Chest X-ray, PA view. Patient: 39 years old, sex F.
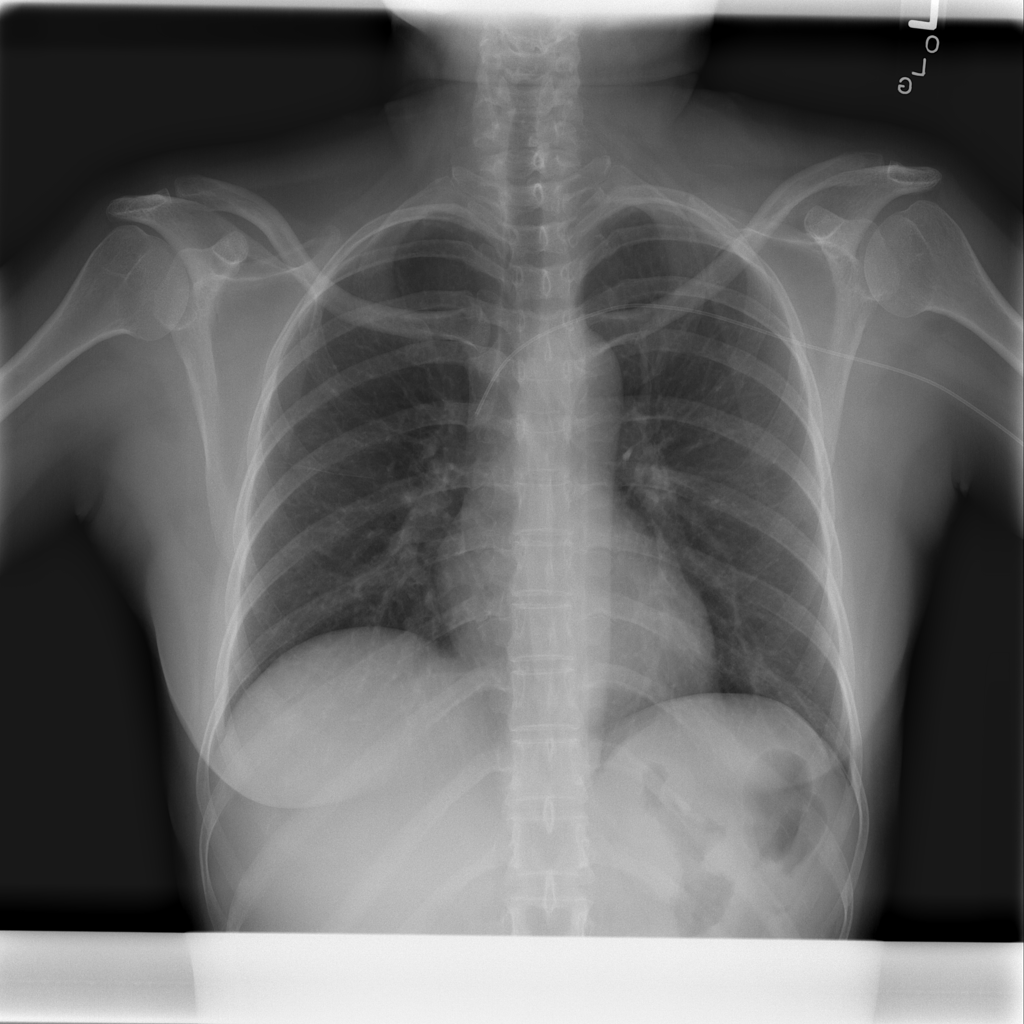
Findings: No Finding